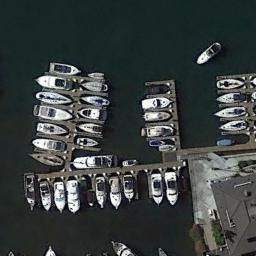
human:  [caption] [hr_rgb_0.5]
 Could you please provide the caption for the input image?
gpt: The harbor has lots of neatly docked boats and a building is next to the harbor .

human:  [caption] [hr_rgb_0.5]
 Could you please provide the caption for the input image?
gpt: Many ships are in the harbor .

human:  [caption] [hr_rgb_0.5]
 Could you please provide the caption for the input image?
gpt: There aren't many boats in the upper left corner of the harbor .

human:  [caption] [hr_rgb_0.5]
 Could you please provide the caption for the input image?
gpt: Some ships moored on the sea next to the harbor next to the building .

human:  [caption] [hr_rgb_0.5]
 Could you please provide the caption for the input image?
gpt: There are some ships docked neatly at the harbor .